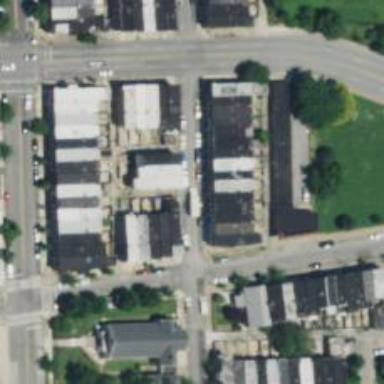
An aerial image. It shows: Alley classified as service road.